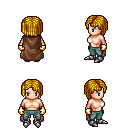
a pixel art fantasy rpg character, female body template, human, light skin, brown cape, teal pants, blonde pageboy hairstyle, gold gloves, metal boots, four views (front, back, left, right), 2x2 character sprite sheet, small pixel art, hard edges, no anti-aliasing